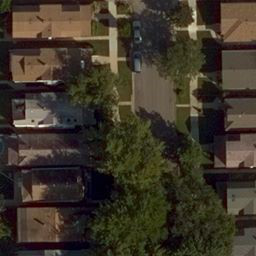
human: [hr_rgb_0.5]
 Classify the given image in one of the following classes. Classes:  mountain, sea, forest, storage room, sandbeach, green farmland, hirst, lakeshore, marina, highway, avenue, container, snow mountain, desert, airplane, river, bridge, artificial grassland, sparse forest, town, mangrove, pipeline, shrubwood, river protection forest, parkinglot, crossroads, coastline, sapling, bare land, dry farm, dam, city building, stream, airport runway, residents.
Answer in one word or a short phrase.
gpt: residents